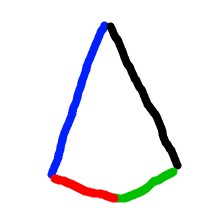
Shape: kite